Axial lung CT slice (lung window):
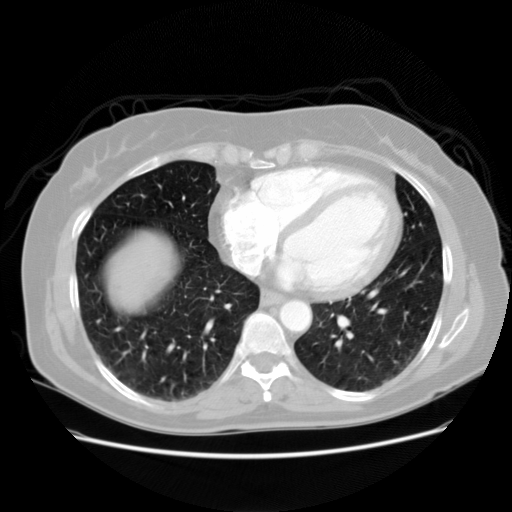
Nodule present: no